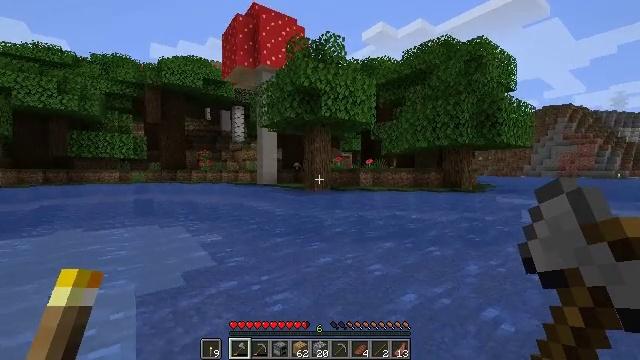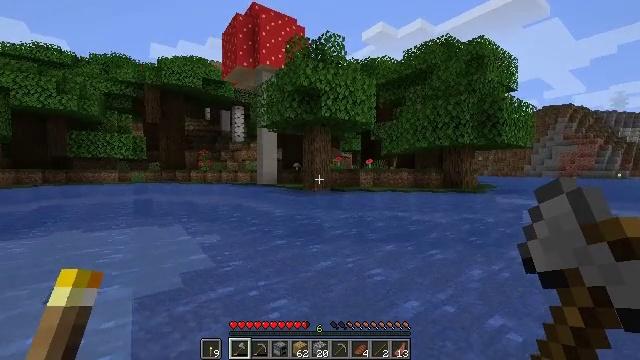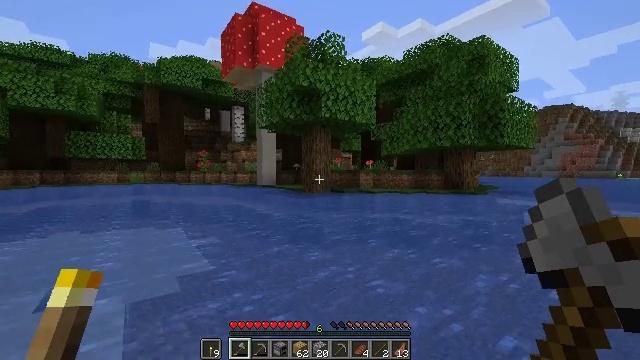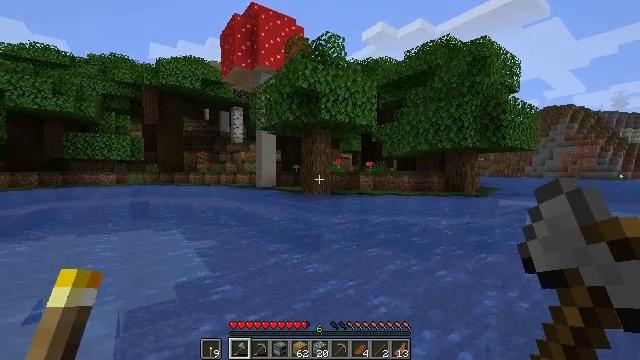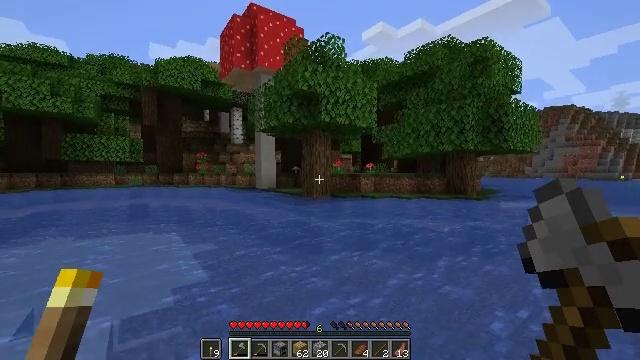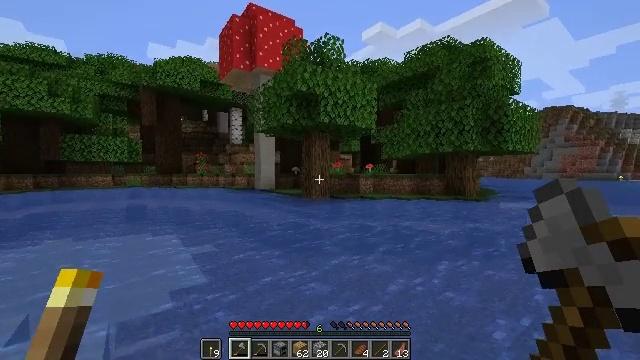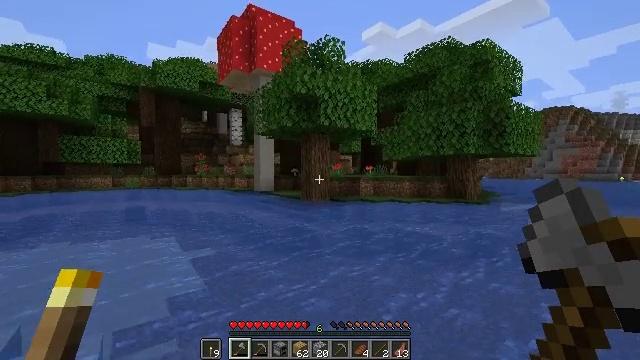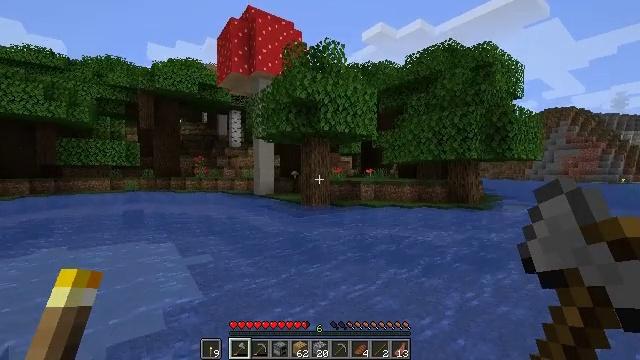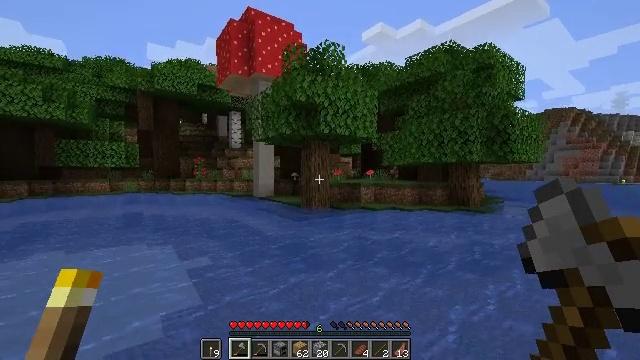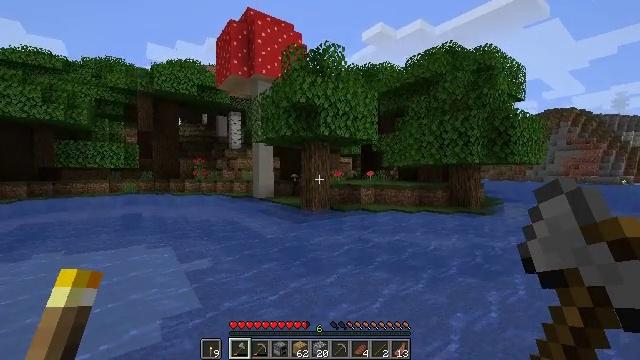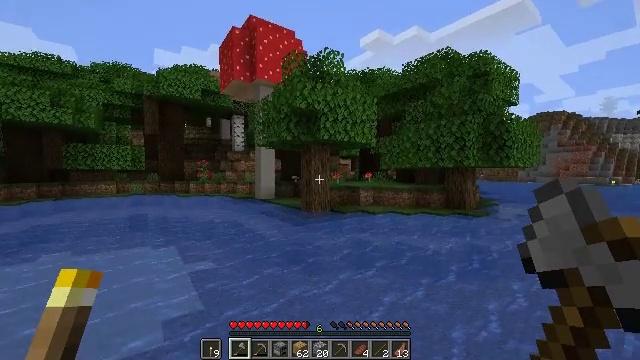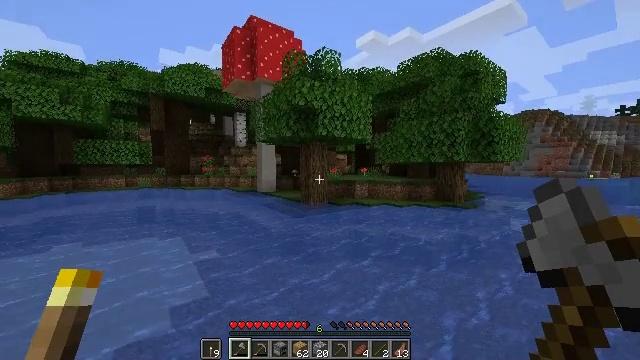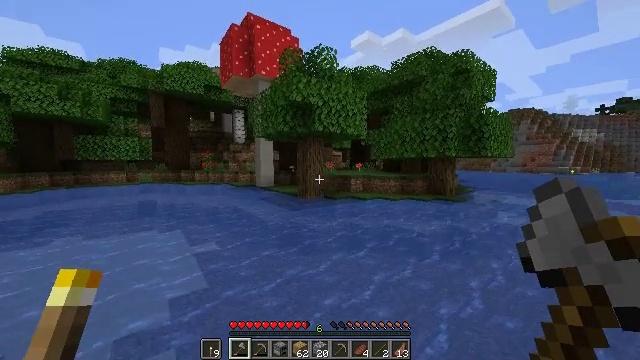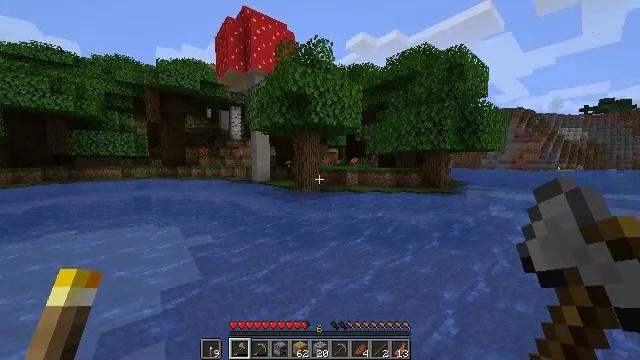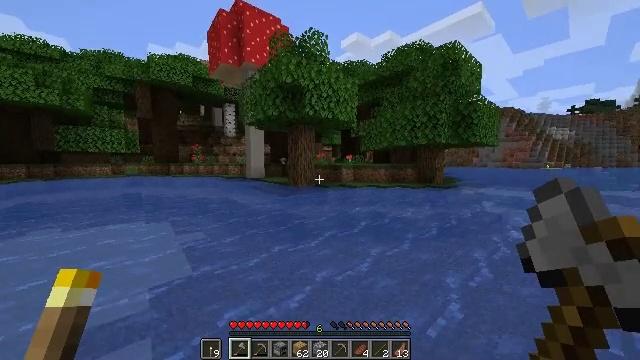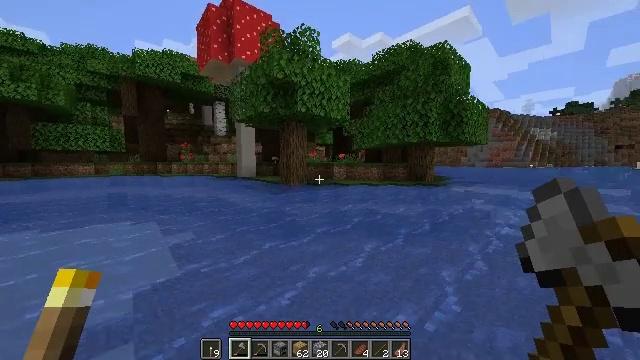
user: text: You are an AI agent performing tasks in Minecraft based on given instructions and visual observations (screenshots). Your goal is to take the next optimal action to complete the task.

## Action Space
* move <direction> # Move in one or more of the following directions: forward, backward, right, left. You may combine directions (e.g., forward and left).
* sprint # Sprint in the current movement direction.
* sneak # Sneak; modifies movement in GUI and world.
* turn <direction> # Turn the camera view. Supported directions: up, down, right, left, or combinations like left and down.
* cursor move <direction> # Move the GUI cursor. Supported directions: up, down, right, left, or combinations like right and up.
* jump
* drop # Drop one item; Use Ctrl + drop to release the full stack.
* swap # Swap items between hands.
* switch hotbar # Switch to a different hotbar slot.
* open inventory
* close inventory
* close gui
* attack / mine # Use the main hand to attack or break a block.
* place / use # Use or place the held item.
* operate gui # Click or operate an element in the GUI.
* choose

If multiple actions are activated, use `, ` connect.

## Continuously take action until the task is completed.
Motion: motion action
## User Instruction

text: Harvest the brown mushroom.
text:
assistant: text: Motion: move forward, jump
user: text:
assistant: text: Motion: move forward, jump
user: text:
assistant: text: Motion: move forward, jump
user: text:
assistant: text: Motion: move forward, jump
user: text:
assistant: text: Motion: move forward, jump
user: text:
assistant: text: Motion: move forward, jump
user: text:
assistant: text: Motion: move forward, sprint, jump
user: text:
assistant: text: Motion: move forward, sprint, jump
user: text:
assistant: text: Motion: move forward, sprint, jump
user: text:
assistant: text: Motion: move forward, sprint, jump
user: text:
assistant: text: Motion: move forward, sprint, turn down, jump
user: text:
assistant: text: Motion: move forward, sprint, turn down, jump
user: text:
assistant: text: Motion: move forward, sprint, turn right, jump
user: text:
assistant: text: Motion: move forward, sprint, turn right, jump
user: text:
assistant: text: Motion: move forward, sprint, turn right, jump
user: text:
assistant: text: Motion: move forward, sprint, turn right, jump
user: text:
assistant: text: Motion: move forward, sprint, turn right, jump
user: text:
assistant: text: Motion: move forward, sprint, jump
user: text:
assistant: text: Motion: move forward, sprint, jump
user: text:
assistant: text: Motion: move forward, sprint, jump
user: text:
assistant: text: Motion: move forward, sprint, jump
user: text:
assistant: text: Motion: move forward, sprint, jump
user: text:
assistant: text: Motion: move forward, sprint, jump
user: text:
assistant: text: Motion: move forward, sprint, turn right, jump
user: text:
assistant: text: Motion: move forward, sprint, jump
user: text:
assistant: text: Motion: move forward, sprint, jump
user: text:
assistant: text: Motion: move forward, sprint, jump
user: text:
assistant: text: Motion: move forward, sprint, jump
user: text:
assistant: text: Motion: move forward, sprint, jump
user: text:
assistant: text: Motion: move forward, sprint, jump